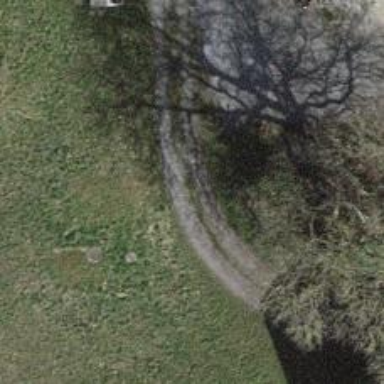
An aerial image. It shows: Driveway with dirt surface.